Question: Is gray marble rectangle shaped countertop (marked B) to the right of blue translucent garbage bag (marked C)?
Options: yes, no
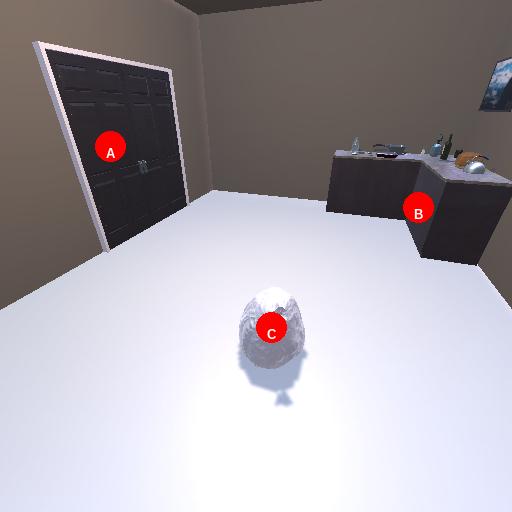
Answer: yes